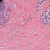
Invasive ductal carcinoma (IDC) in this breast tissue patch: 0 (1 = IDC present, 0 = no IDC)